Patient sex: M
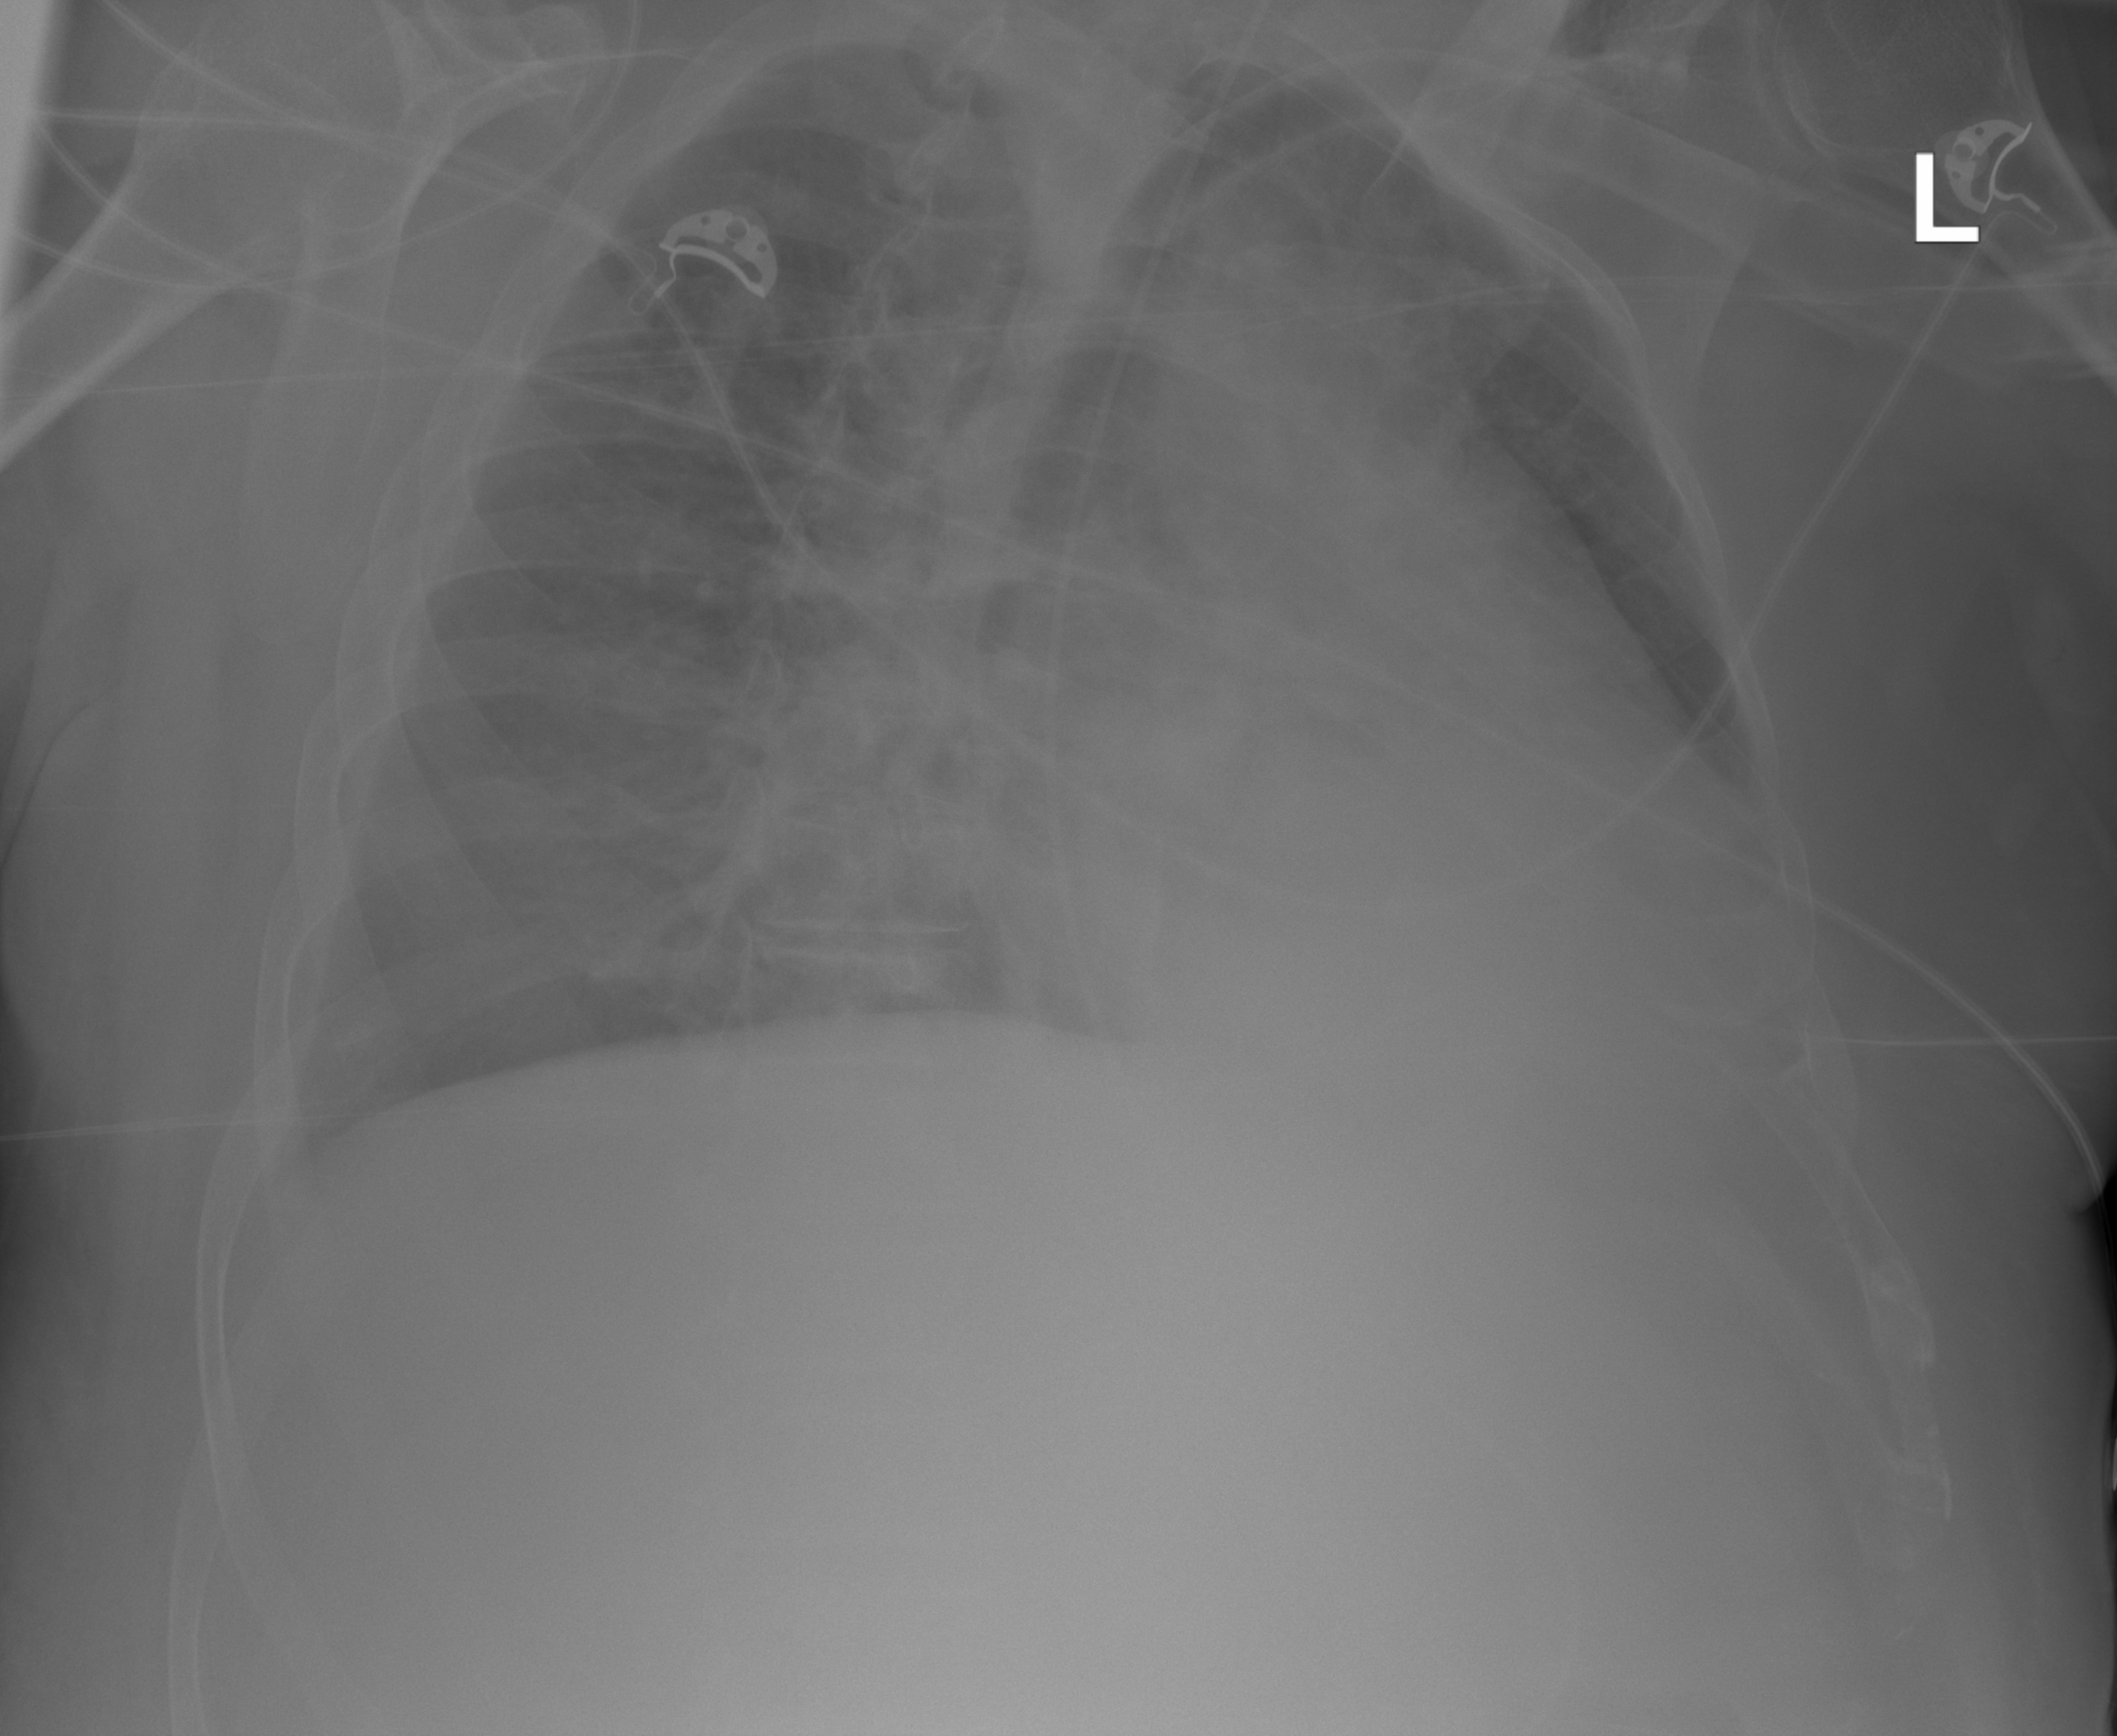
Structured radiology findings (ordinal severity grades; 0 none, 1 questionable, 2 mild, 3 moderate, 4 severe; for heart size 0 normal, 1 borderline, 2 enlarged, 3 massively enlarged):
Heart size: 1
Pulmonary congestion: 0
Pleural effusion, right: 0
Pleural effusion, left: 2
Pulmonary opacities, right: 0
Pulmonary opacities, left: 0
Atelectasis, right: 0
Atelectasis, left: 2